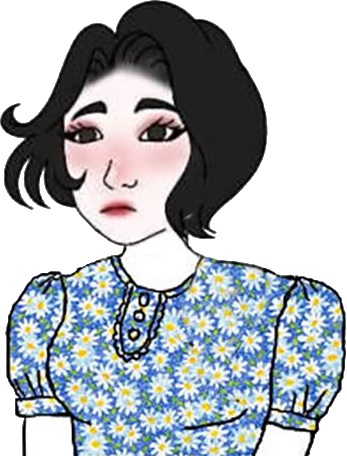
Label: 5_Doomer_Girl